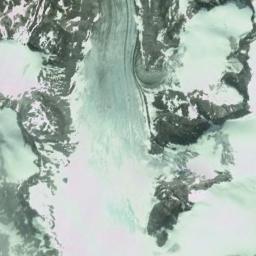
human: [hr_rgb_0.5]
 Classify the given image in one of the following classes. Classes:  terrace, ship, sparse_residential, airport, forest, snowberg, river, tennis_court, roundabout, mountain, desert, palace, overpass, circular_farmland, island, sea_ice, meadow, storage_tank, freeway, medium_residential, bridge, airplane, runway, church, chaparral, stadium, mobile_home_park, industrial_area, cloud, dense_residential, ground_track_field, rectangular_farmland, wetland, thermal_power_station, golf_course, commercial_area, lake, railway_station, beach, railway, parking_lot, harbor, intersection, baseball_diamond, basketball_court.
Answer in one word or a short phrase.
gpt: snowberg